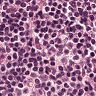
Metastatic tissue present: no